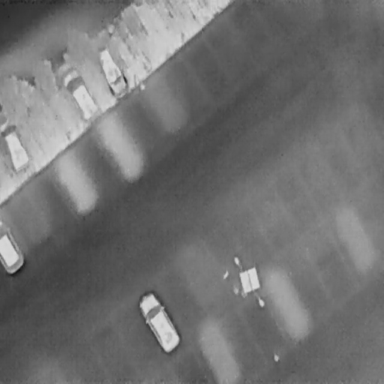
There are five Cars in the infrared image.